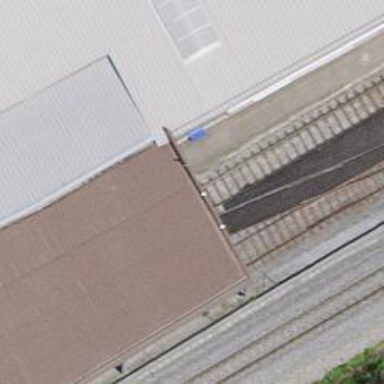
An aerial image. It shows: Railway yard with single rail track. The electrified track has contact line for power supply.